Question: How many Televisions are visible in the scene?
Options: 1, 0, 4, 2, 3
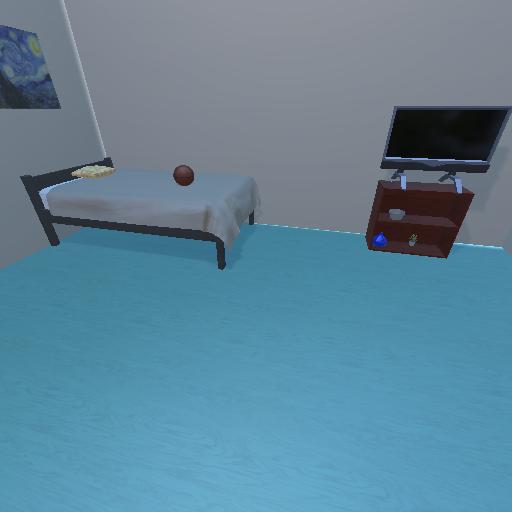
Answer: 1